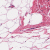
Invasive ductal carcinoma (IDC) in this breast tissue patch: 0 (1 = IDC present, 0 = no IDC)